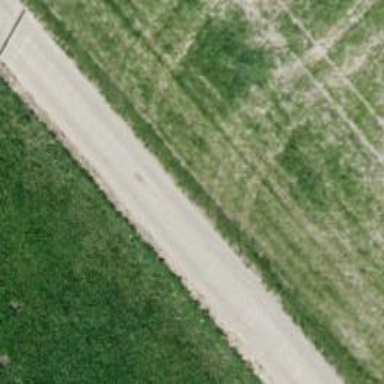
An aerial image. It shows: Well-maintained track road with grade 1 tracktype.